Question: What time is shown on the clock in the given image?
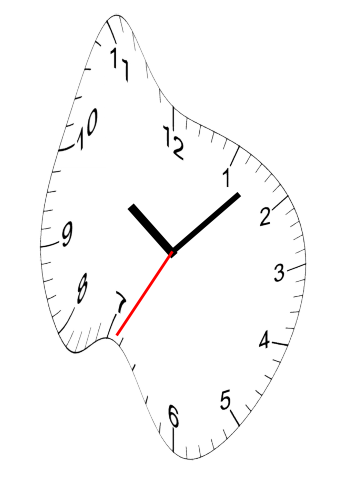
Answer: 10:07:35